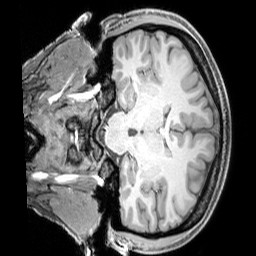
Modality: T1w
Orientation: coronal
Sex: female
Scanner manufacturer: siemens
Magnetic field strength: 3 T
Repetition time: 2.3 s
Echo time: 0.00226 s